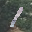
Label: 1